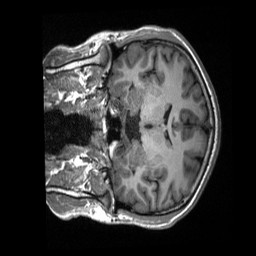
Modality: T1w
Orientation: coronal
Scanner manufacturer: siemens
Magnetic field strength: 3 T
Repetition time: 2.3 s
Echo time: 0.00232 s